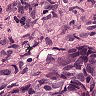
Metastatic tissue present: yes